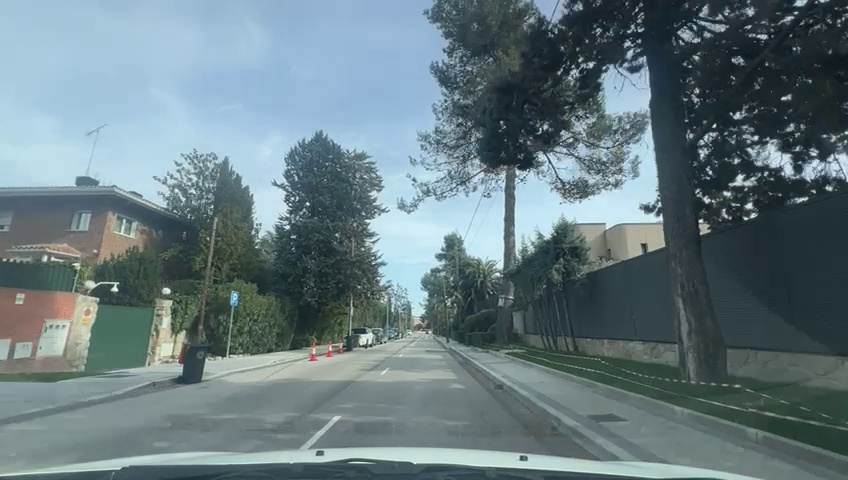
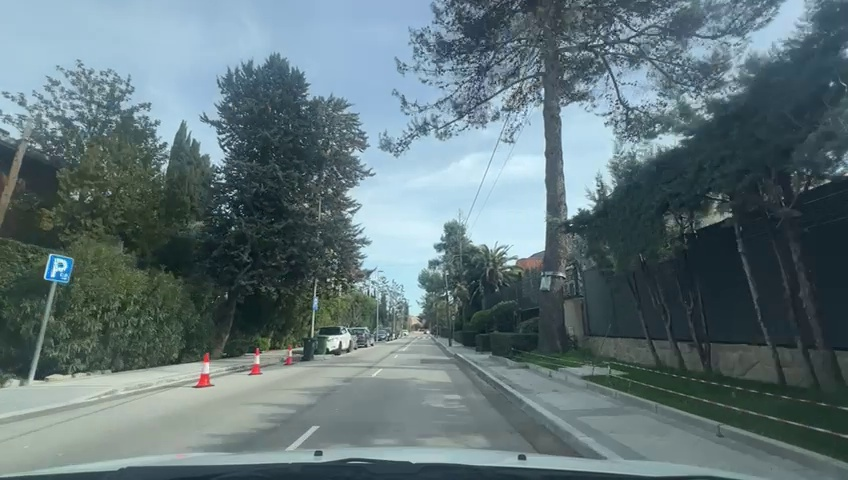
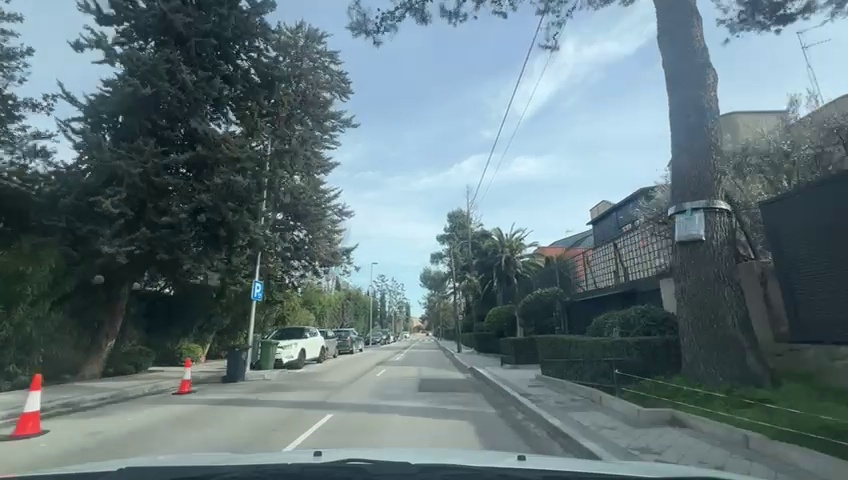
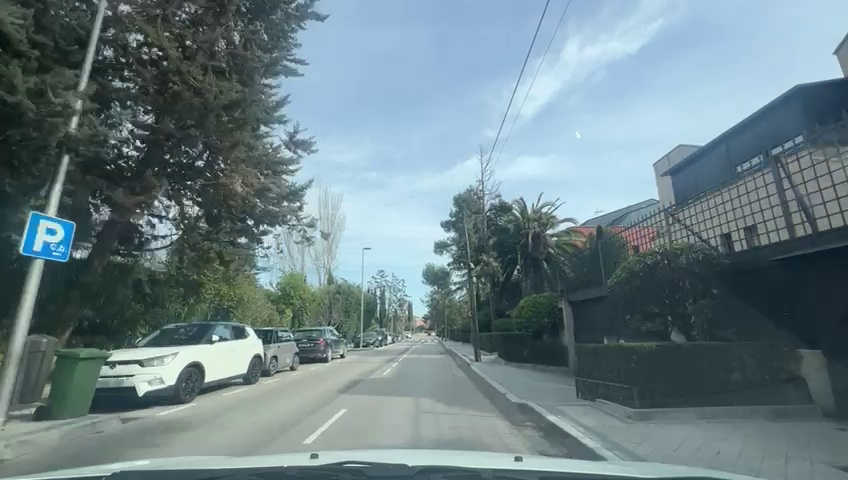
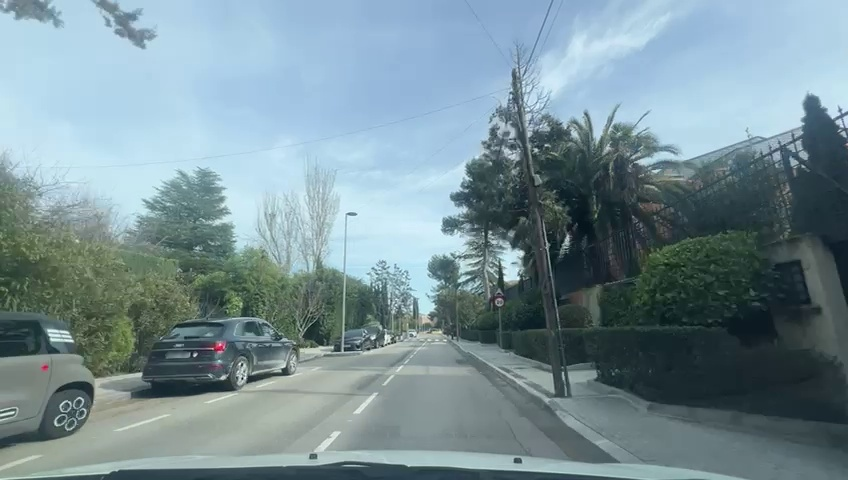
Situation: empty
Question: Is the ego vehicle positioned in a dedicated left-turn lane before the traffic light?
Answer: No
Reasoning: the vehicle is traveling in the rightmost lane of a urban road with no dedicated left turns visibles

Situation: empty
Question: Are multiple traffic lights regulating the ego direction of travel displaying different colors simultaneously?
Answer: No
Reasoning: There are no traffic light present in the urban road the ego vehicle is travelling on

Situation: empty
Question: Is there a vehicle directly ahead in the ego lane with brake lights on?
Answer: No
Reasoning: there is no a single car visible ahead of the ego car

Situation: empty
Question: Is the distance between the ego vehicle and the vehicle ahead decreasing?
Answer: No
Reasoning: As there is no vehicle ahead the distance is not decreasing